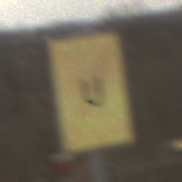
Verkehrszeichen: EndeUmleitung
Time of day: Midday
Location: Outdoor (Nature)
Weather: Overcast
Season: NotSpecified
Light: Natural